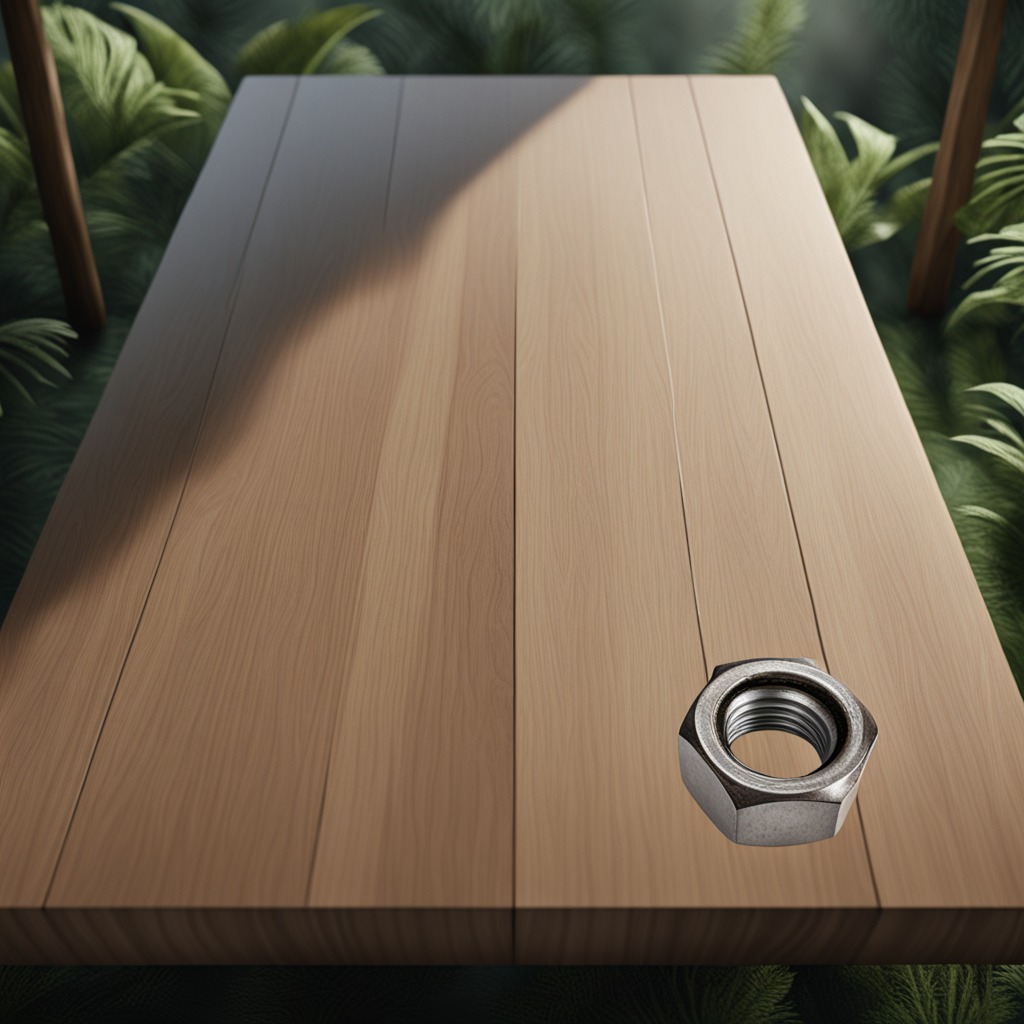
A metal nut is lying on a wooden table inside a jungle field workshop tent humid ambient light worn but